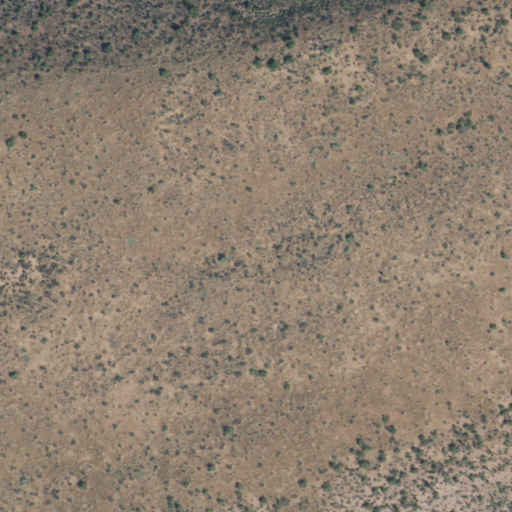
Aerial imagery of mountain in Arizona named H K Mesa containing only shrub